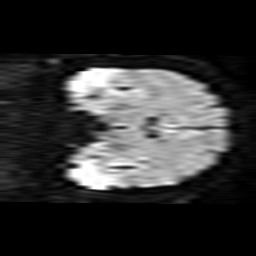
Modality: TRACE
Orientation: coronal
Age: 37
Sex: male
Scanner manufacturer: philips
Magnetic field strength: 1.5 T
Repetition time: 4.717 s
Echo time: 0.07714 s